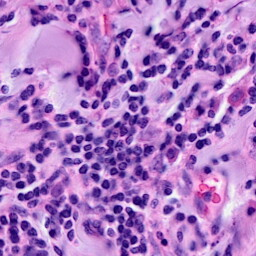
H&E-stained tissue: Breast